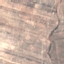
Land use / land cover class: PermanentCrop